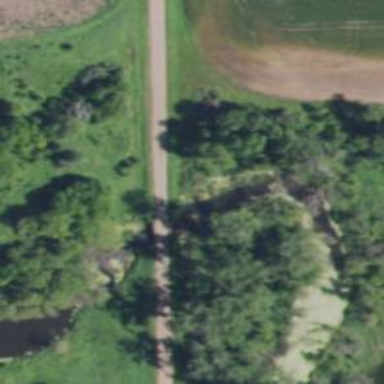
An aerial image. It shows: Unclassified road on bridge.